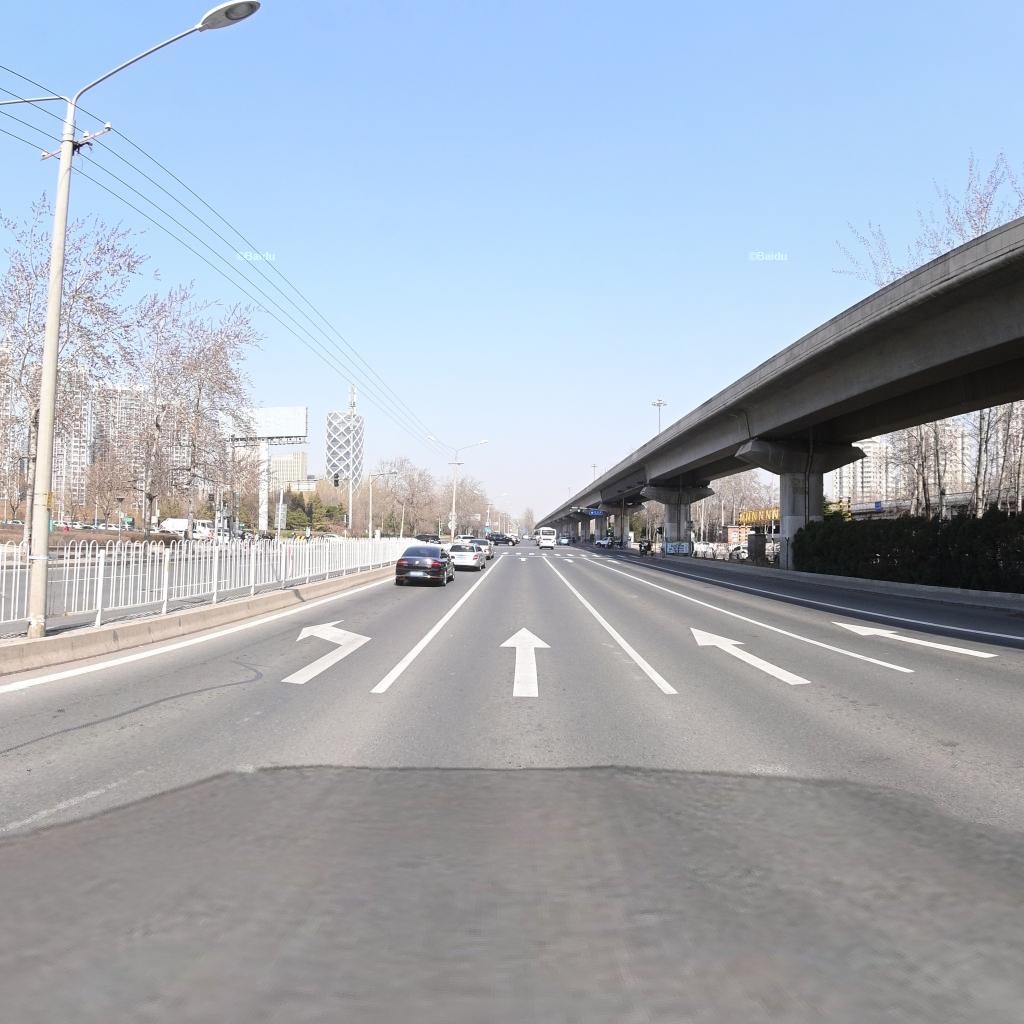
Region: Chaoyang
Road damage annotations: longitudinal patch